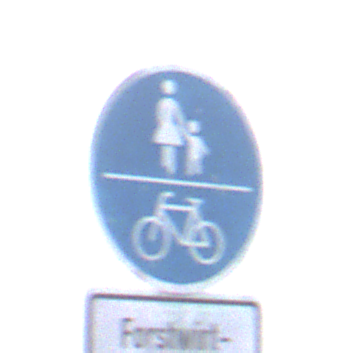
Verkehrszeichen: GemeinsamerGehUndRadweg
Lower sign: BesondereFahrzeugeUndTransportgueter7
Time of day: SunriseSunset
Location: Outdoor (Suburban)
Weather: Clear
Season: NotSpecified
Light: Natural